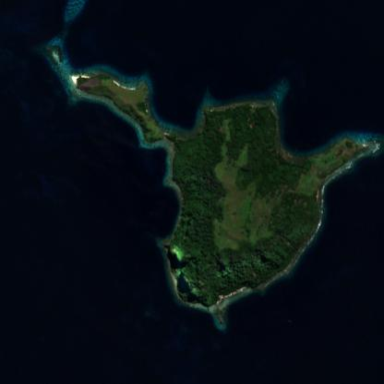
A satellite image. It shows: Island with natural coastline.